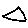
Label: triangle